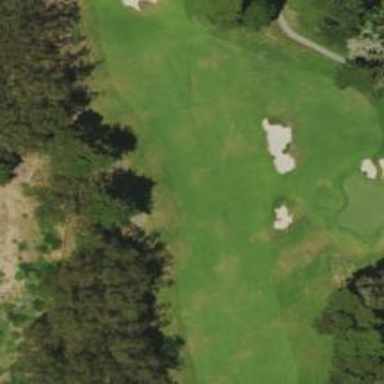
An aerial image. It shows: View of golf hole.